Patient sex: M
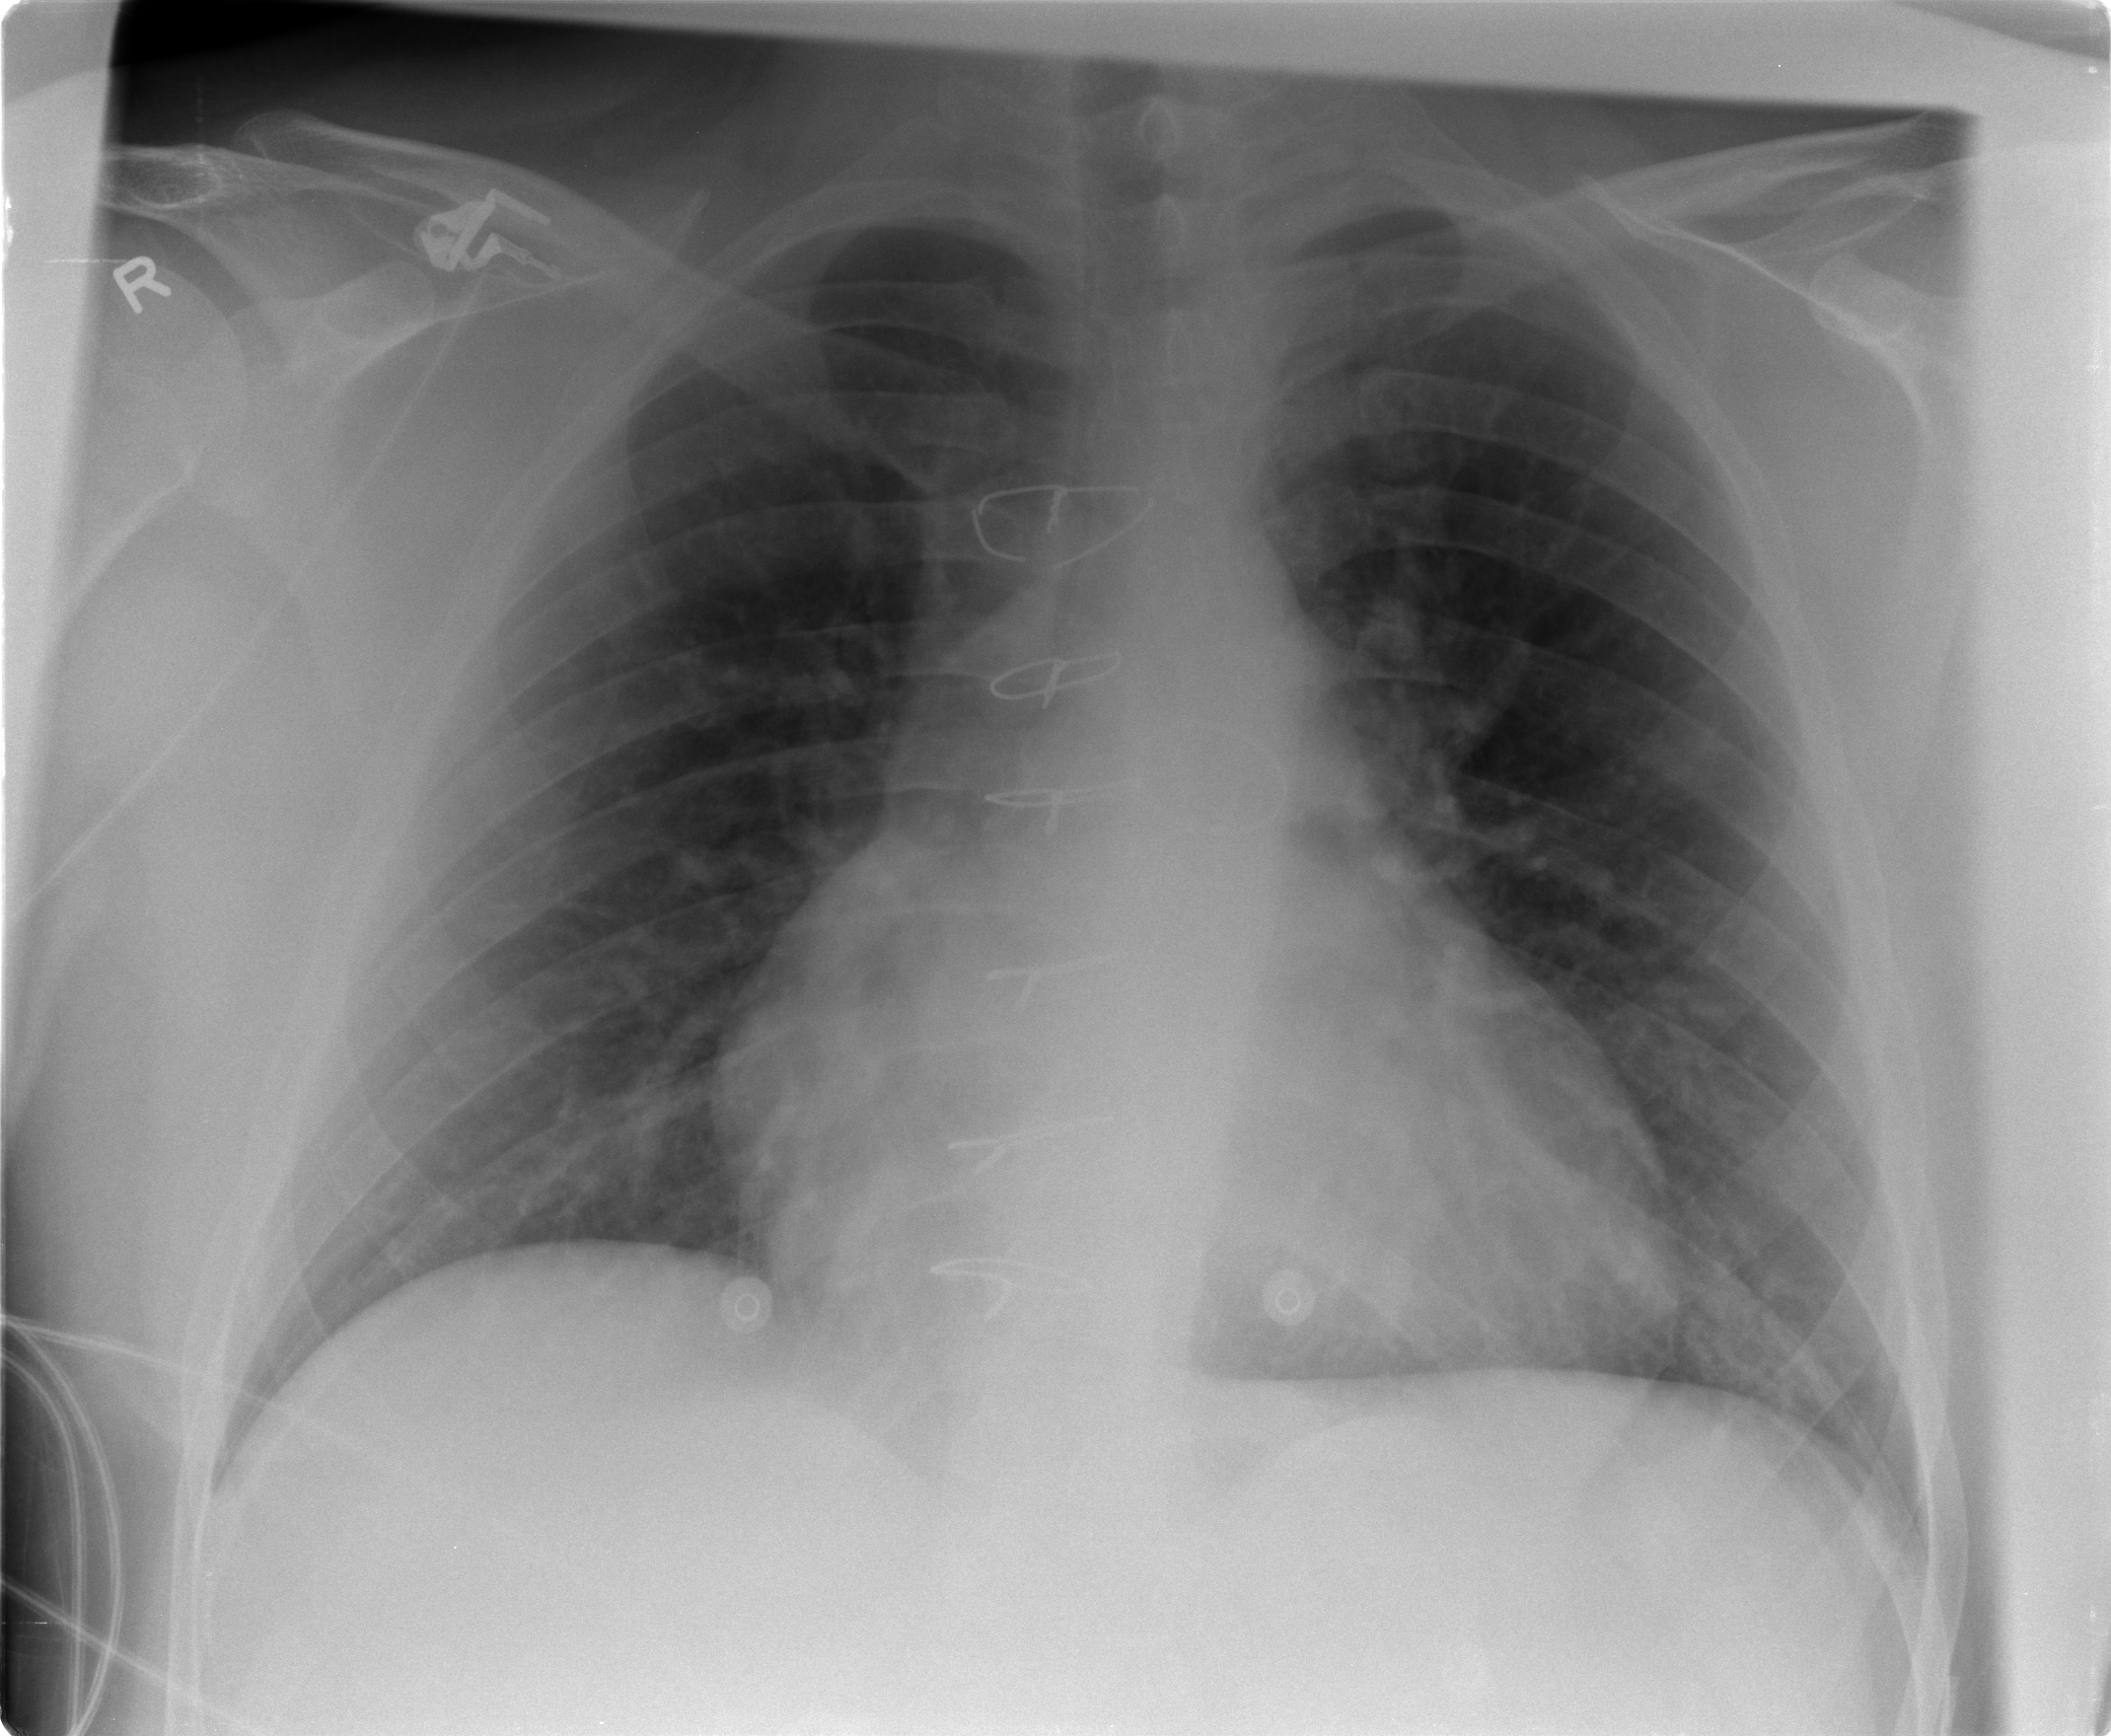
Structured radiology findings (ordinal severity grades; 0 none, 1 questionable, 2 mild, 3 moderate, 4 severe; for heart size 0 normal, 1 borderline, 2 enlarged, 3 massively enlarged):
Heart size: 2
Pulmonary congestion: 1
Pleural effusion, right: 0
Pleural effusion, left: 0
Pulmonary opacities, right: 0
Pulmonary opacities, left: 0
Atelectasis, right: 0
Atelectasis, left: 0